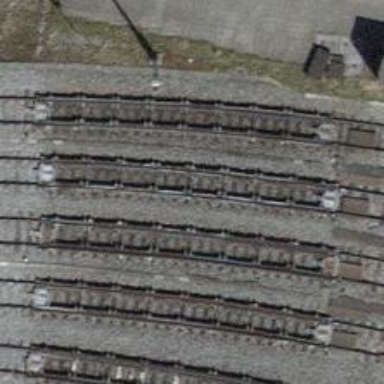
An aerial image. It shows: Railway yard with 1 track. It features beam retarder for controlling the speed of the trains.